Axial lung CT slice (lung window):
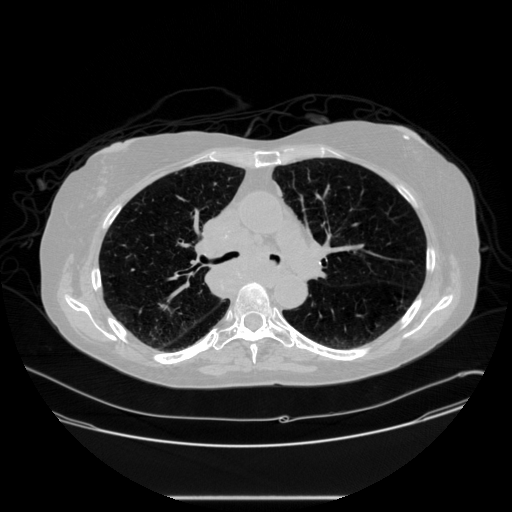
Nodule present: no